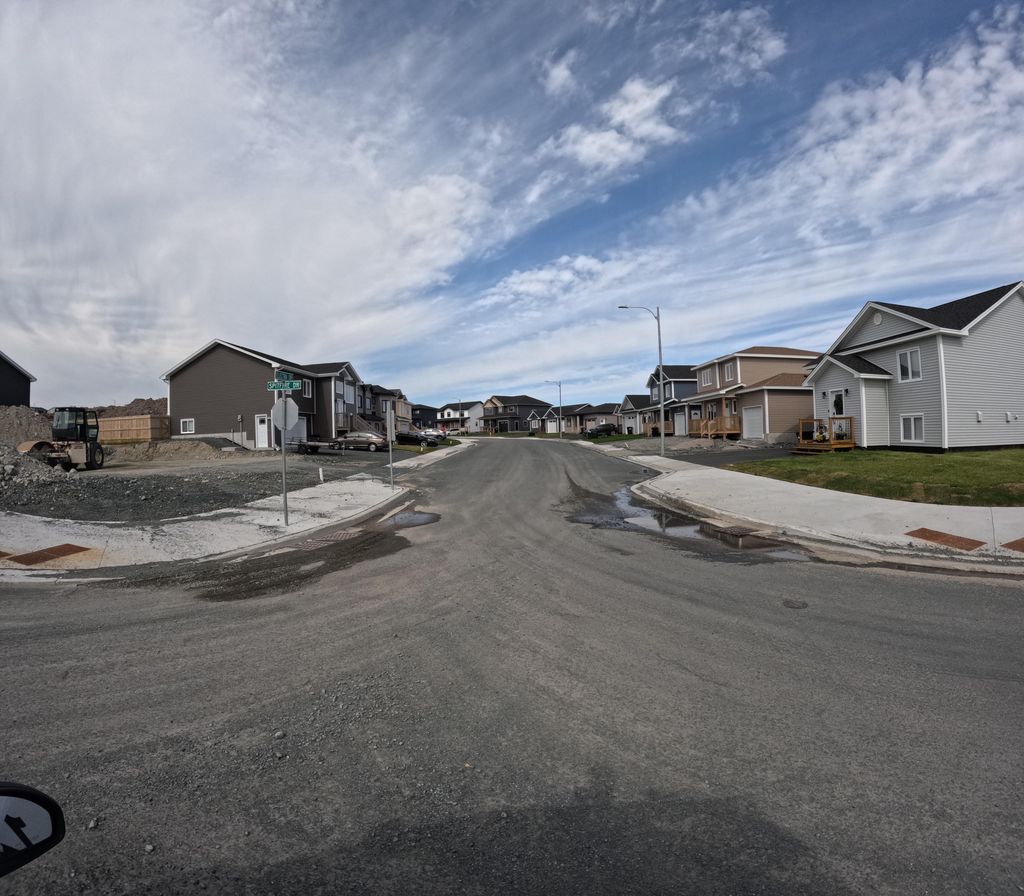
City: st_johns